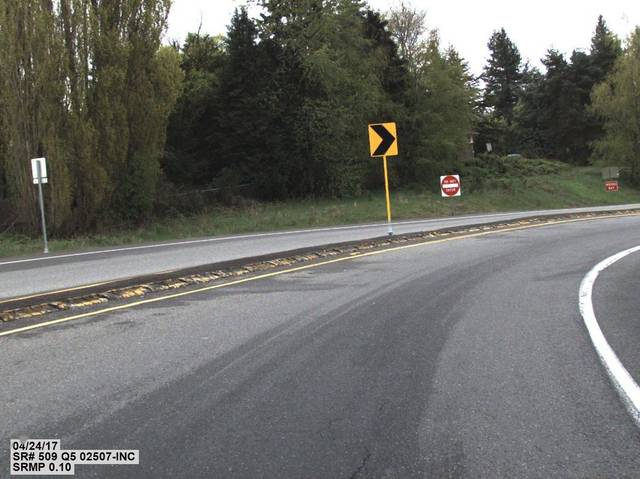
Region: United States
Coordinates: 47.243, -122.433